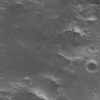
Label: not_dusty